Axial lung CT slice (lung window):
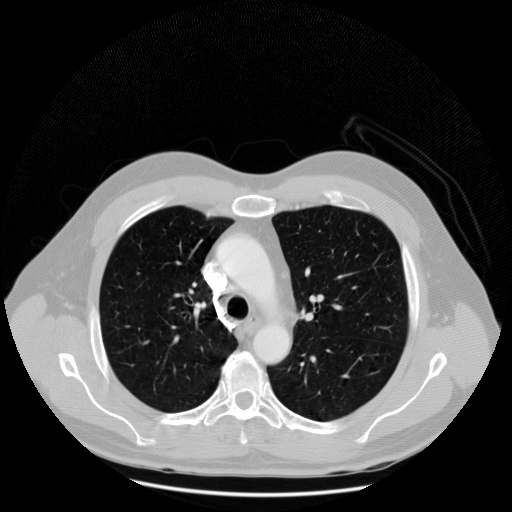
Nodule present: no